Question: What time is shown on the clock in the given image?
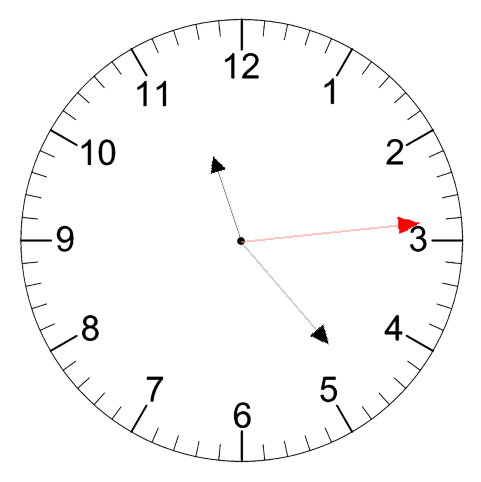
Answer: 11:23:14